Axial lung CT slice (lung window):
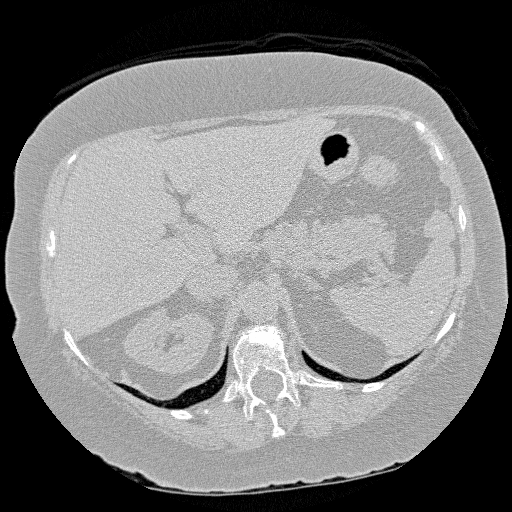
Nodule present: no